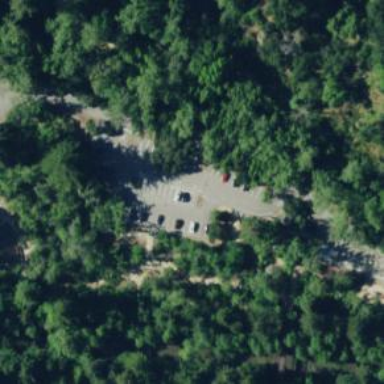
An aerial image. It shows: Parking space is available.